Interaction volume radius: 10 \u00c5
Interaction volume height: 45 \u00c5
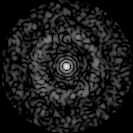
Disorder parameter: 0.8331